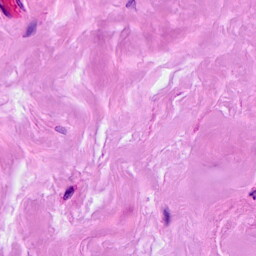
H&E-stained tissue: Breast